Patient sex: F
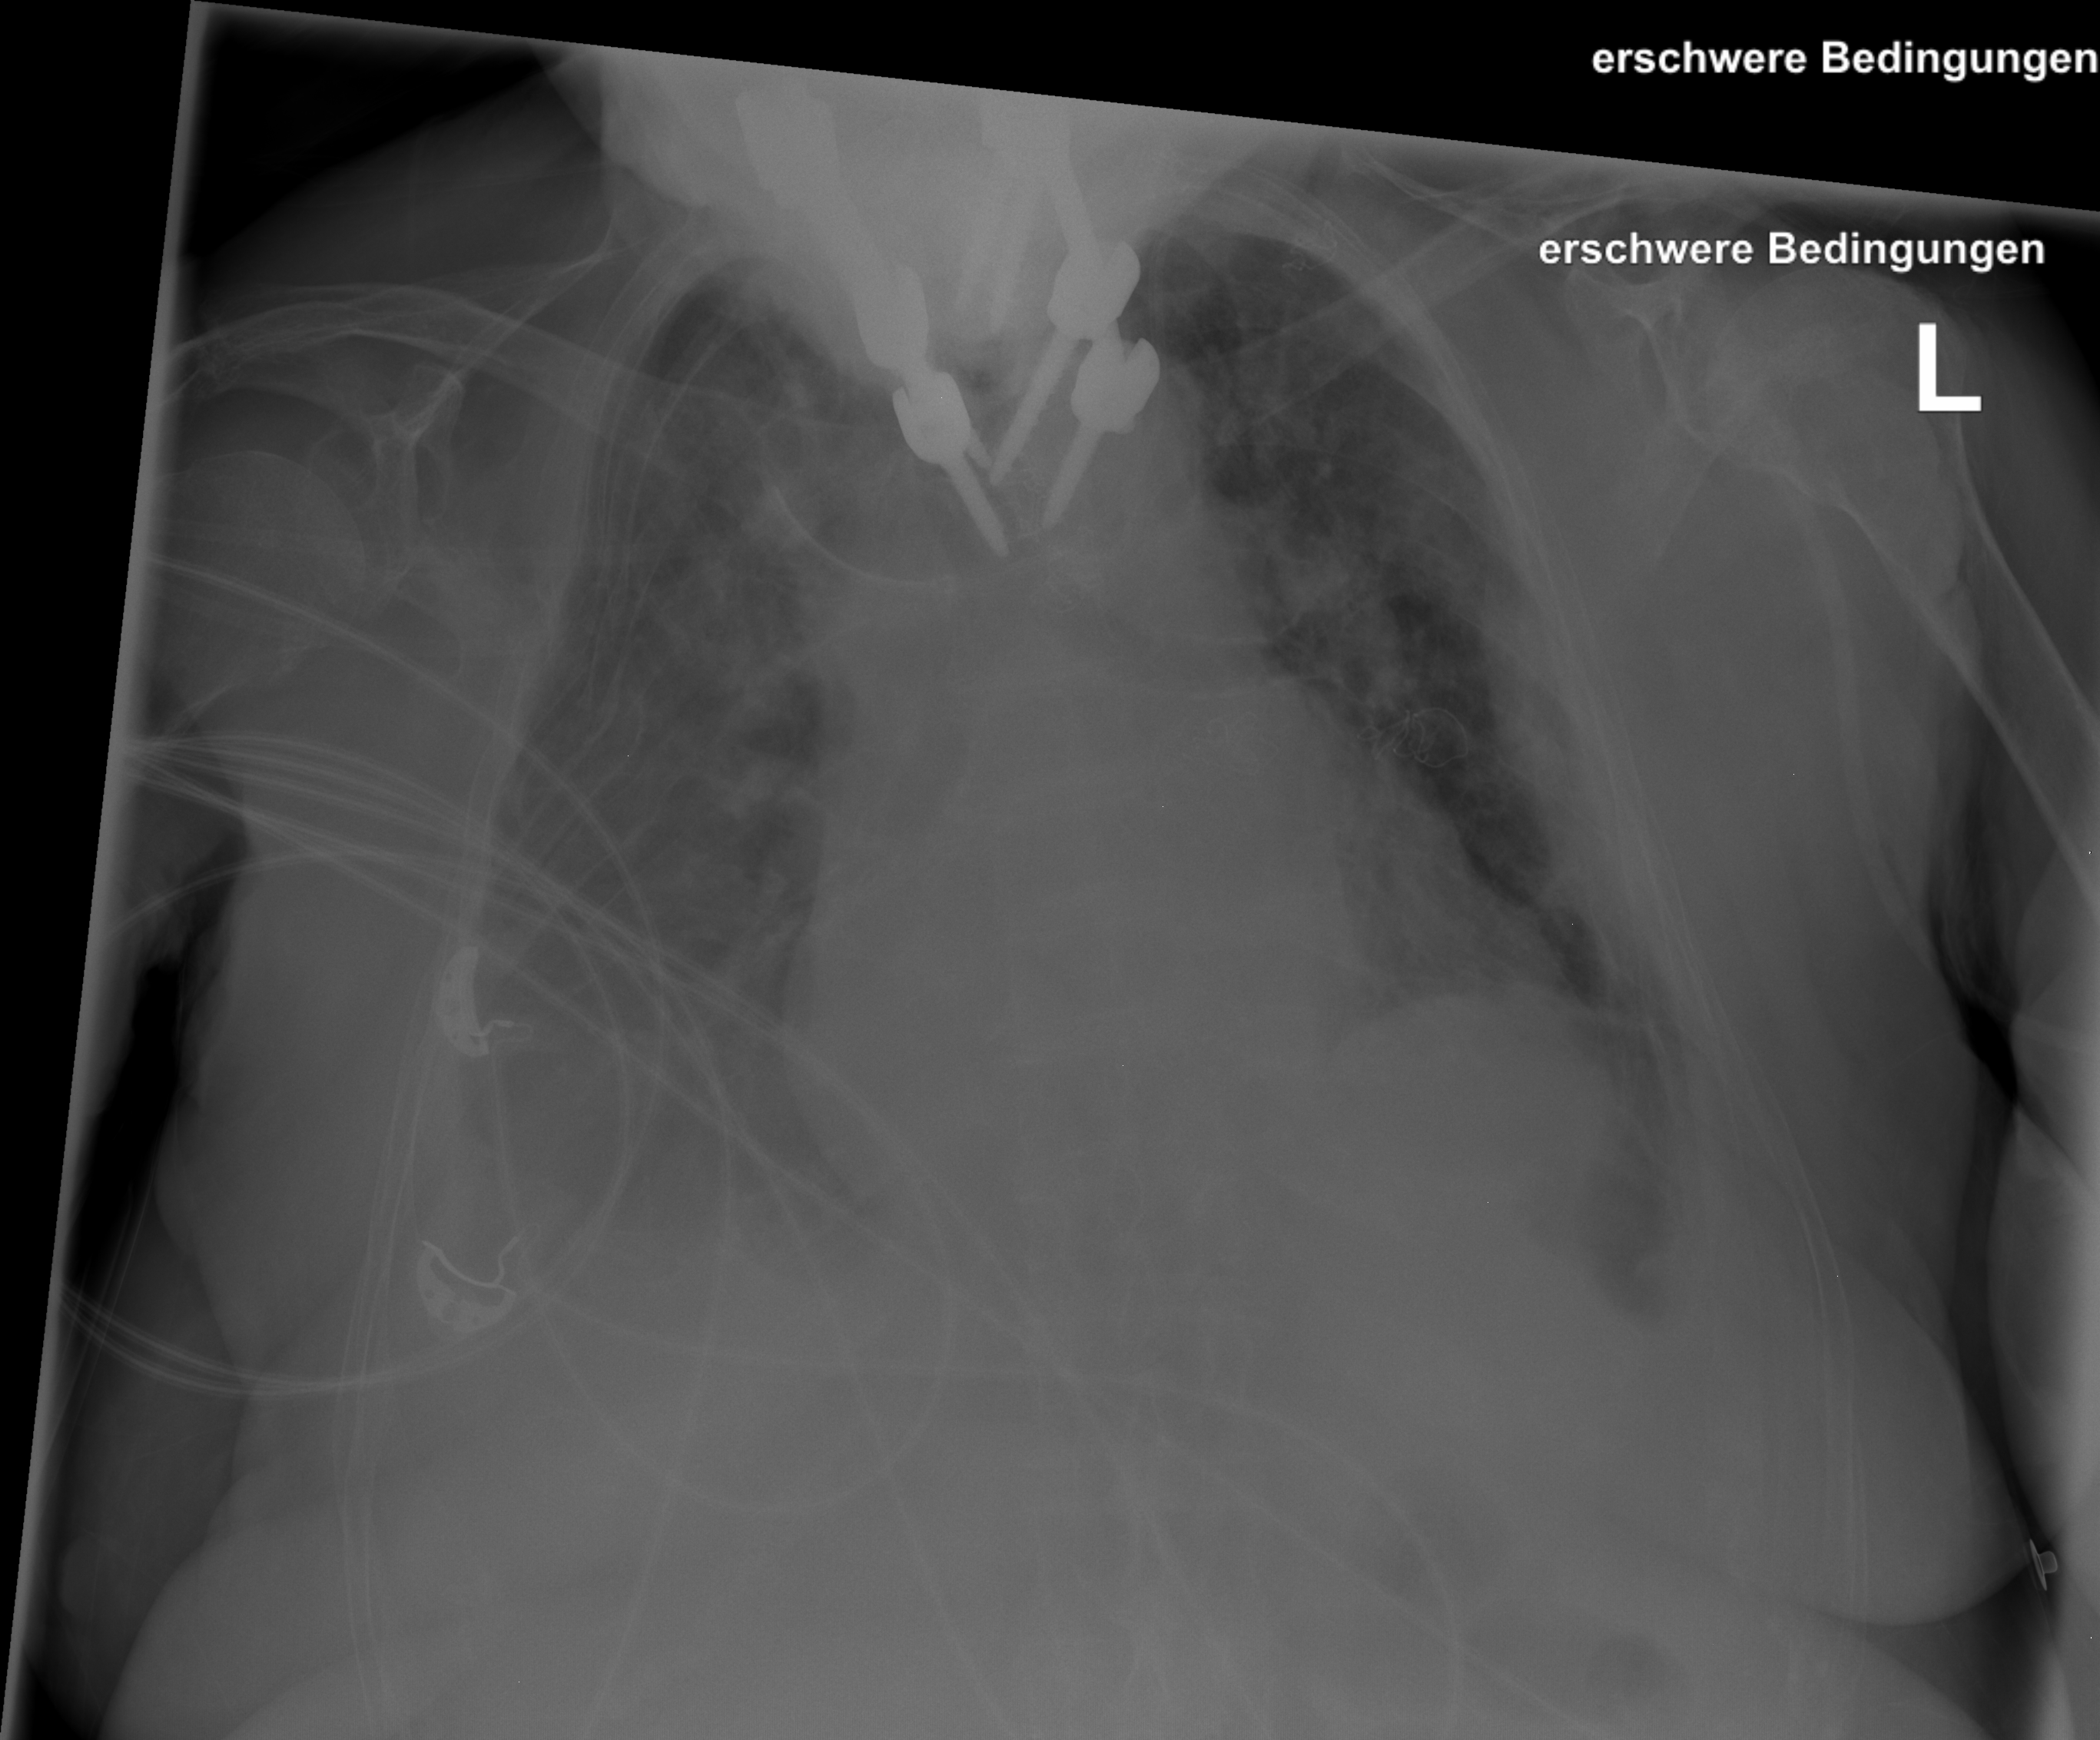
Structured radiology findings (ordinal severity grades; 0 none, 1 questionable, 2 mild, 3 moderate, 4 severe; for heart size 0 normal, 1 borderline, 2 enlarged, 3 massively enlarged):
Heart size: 2
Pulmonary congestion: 2
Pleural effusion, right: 3
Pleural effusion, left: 2
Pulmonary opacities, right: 2
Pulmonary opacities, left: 2
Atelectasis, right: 2
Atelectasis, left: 2